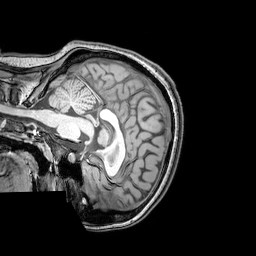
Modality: T1w
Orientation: sagittal
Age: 20
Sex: female
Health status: healthy
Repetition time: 0.081 s
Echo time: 0.037 s